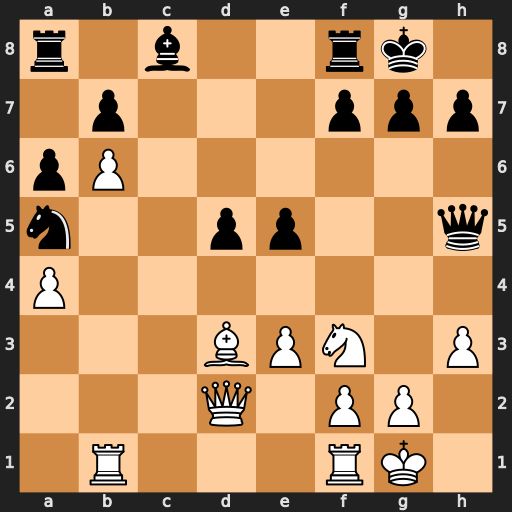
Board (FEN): r1b2rk1/1p3ppp/pP6/n2pp2q/P7/3BPN1P/3Q1PP1/1R3RK1
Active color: w
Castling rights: -
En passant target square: -
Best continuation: Qxa5